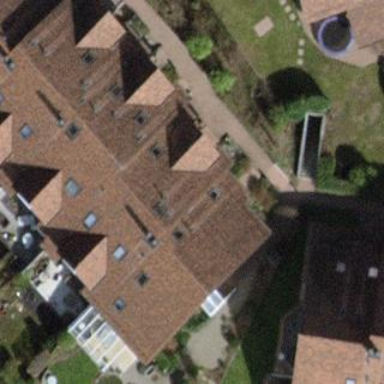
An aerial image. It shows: Terrace building.